Question: I want to show a UIActionSheet in the middle of the screen.I tried with the following code
I get the result as desired but i can click only cancel button, and the half of export image button.I don't know where i am going wrong.Kindly please any body help me.What should i do to make it working.
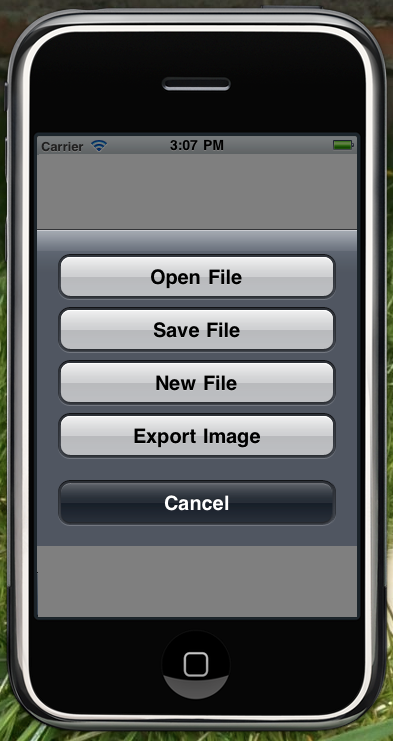
Answer: 'UIActionSheet' is designed to be presented from the bottom of the screen.
It provides methods for presenting from a toolbar or tab bar in cases where those UI elements may cause obstruction.
Why are you wanting to show the action sheet in the middle of the screen. I wouldn't recommend this because it looks wrong, and isn't the designed behaviour of the control.
The method you are currently using is for iPad - it shouldn't be used on iPhone, as it causes undefined behaviour (as you are experiencing).